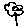
Label: flower